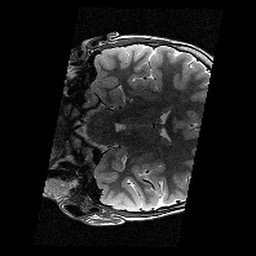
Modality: T2w
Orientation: coronal
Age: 9
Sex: male
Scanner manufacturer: siemens
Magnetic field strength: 3 T
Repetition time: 9.23 s
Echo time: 0.067 s